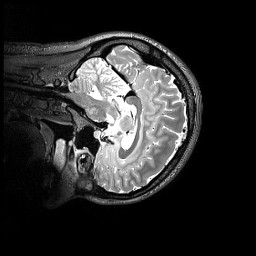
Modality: T2w
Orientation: sagittal
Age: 24
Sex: female
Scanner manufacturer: siemens
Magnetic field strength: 3 T
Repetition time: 3.2 s
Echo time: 0.565 s